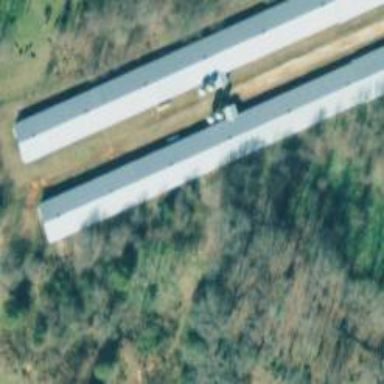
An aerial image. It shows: Farm auxiliary building.